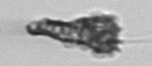
Label: Syracosphaera_pulchra